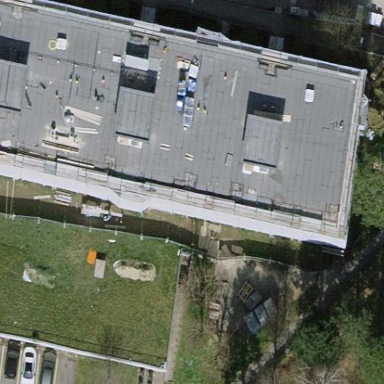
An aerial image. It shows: Flat-roofed apartment building.